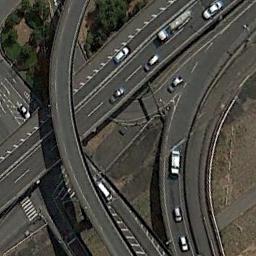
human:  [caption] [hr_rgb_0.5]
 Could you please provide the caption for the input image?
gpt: Here are two parallel overpasses, And there are many cars on the overpasses .

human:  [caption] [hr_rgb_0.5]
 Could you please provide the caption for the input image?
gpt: Several cars are on the road under the overpass .

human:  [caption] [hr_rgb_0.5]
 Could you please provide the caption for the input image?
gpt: The directional overpass is over the roads on the green space .

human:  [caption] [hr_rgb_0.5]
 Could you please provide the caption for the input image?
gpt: The overpass is next to some trees with some cars .

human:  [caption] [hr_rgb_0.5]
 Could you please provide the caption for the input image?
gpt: There are some green trees beside the overpass .